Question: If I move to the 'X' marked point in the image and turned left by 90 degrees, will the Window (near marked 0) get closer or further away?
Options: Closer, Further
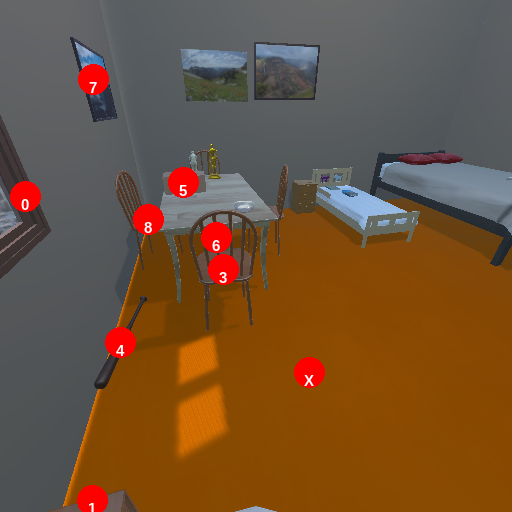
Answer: Closer